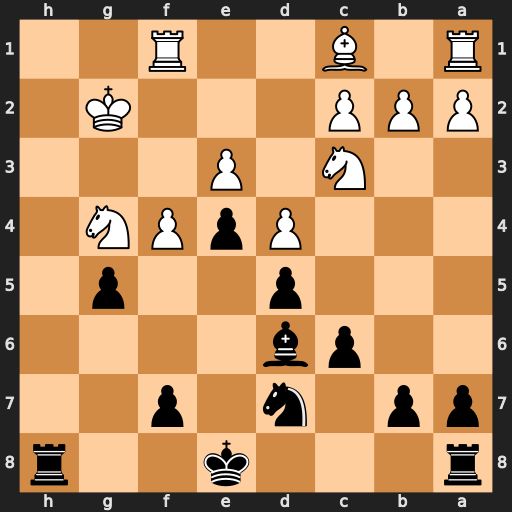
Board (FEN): r3k2r/pp1n1p2/2pb4/3p2p1/3PpPN1/2N1P3/PPP3K1/R1B2R2
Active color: b
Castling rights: kq
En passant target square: -
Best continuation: gxf4 exf4 Rg8 Kf2 Rxg4